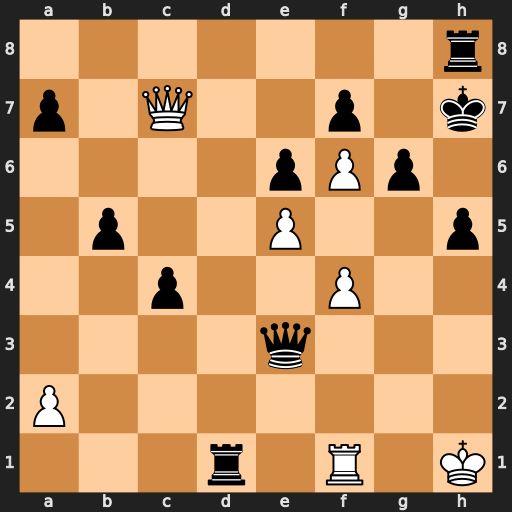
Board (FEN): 7r/p1Q2p1k/4pPp1/1p2P2p/2p2P2/4q3/P7/3r1R1K
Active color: w
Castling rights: -
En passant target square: -
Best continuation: Qxf7+ Kh6 Qg7#